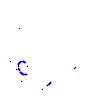
Particle: pion